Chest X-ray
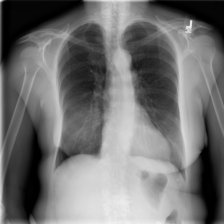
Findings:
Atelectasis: negative
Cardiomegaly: negative
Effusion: negative
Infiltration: positive
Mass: negative
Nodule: positive
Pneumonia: negative
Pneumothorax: negative
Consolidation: negative
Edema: negative
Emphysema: negative
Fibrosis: negative
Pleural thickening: negative
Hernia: negative